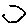
Label: hexagon